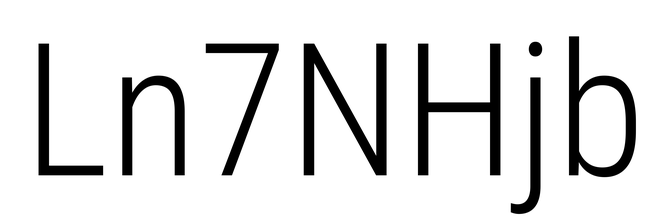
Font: Roboto_Condensed_Light